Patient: sex M, age 66
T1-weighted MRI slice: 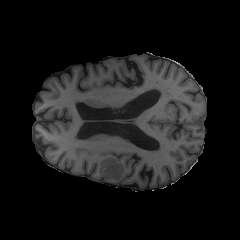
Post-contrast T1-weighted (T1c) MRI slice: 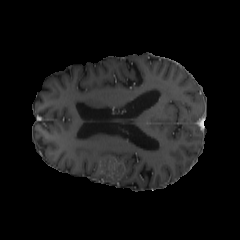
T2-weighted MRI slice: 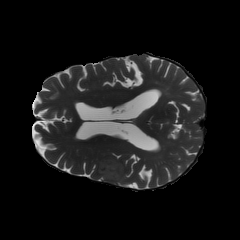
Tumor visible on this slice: yes
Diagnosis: Glioblastoma, IDH-wildtype
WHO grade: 4